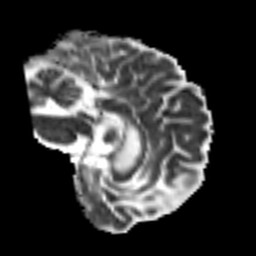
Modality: MD
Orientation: sagittal
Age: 59
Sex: female
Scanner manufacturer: siemens
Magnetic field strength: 3 T
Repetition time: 7.3 s
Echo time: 0.087 s